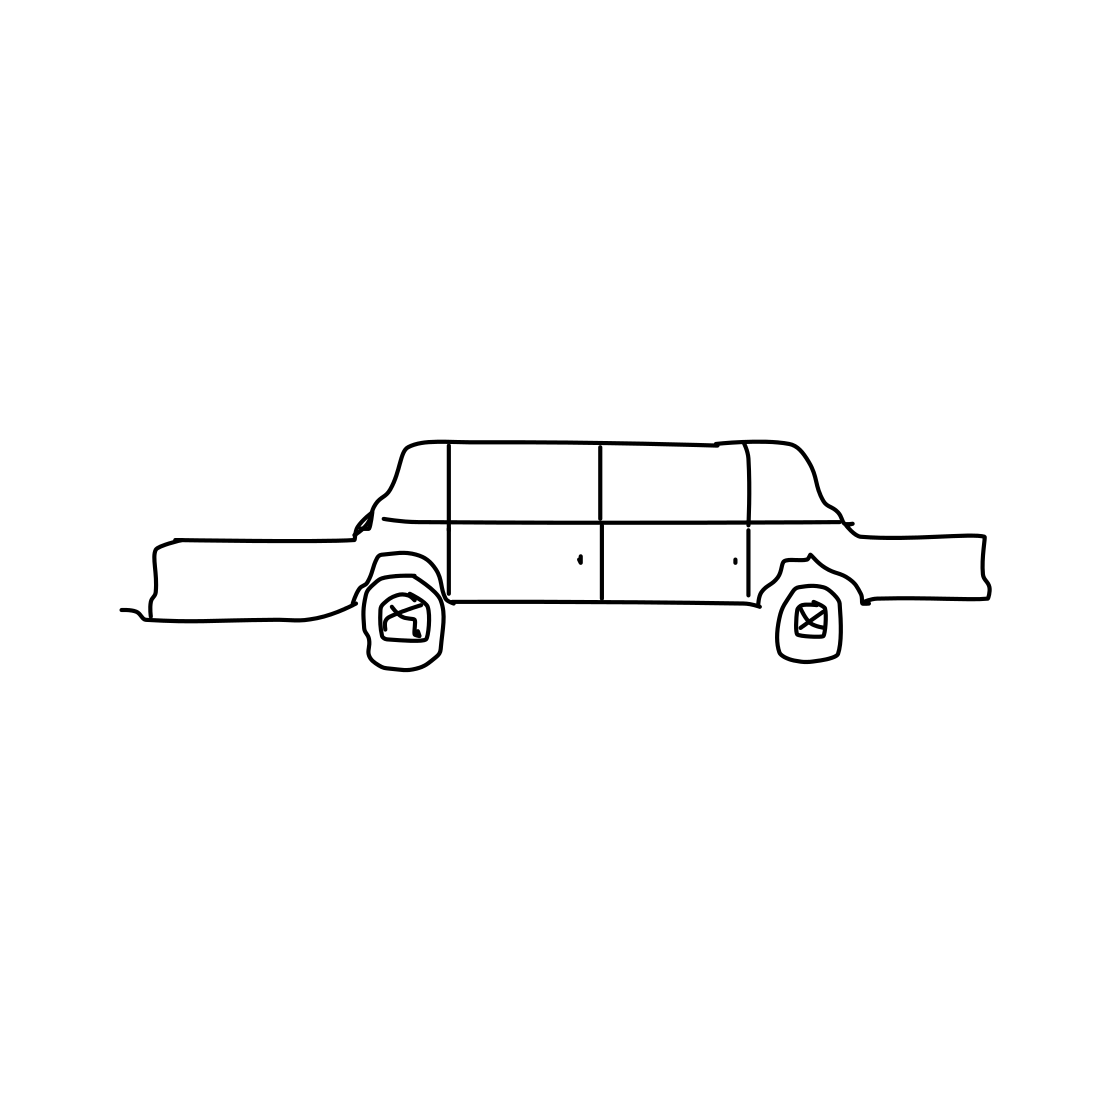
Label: car (sedan)